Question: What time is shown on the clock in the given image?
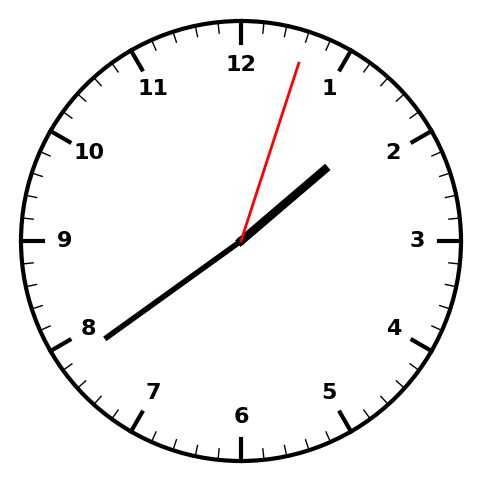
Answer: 01:39:03